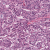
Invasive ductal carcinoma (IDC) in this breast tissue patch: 1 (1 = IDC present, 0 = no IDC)